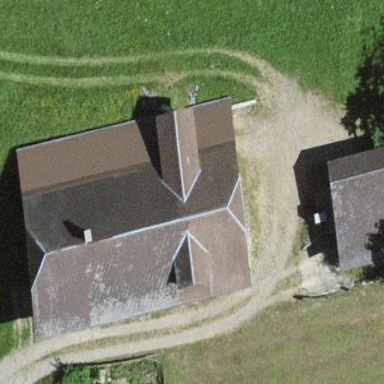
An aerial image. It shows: Farm building.